Field crop: tomato
Growth stage: 1
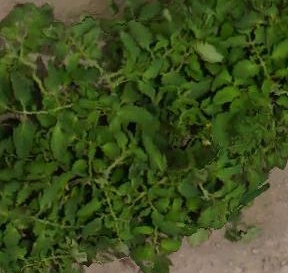
Species: tomato